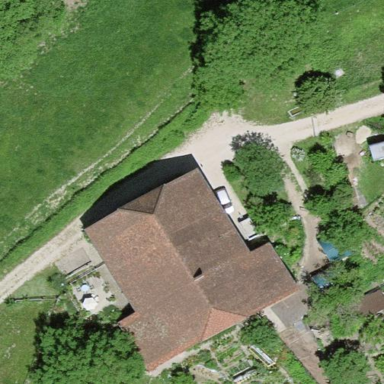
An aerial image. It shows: Farm building.